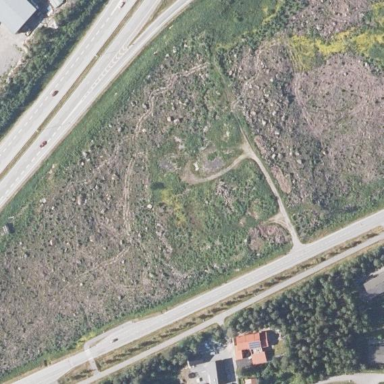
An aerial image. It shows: Brownfield site.